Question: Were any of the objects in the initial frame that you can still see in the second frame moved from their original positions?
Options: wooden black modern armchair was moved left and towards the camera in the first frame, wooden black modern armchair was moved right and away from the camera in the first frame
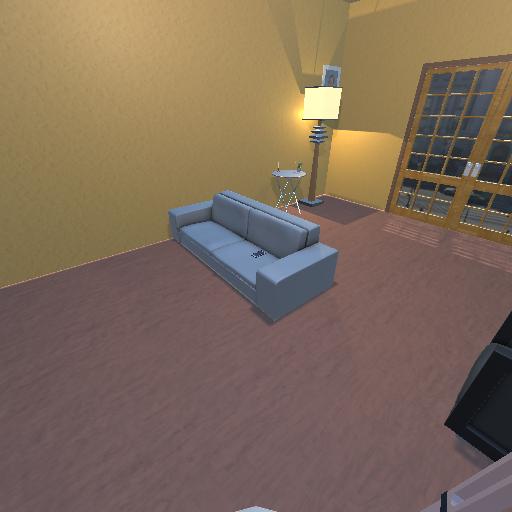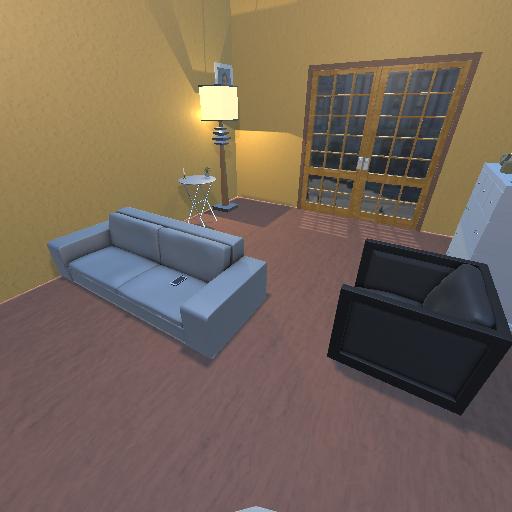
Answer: wooden black modern armchair was moved left and towards the camera in the first frame